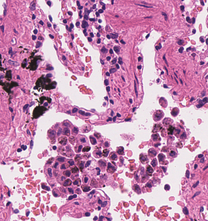
Tumor epithelial tissue: no
Tumor-associated stroma tissue: no
Normal tissue: yes